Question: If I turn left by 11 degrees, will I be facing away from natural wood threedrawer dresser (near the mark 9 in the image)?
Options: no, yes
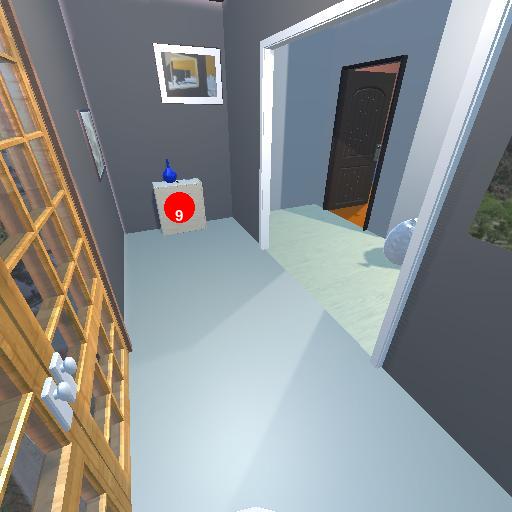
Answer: no